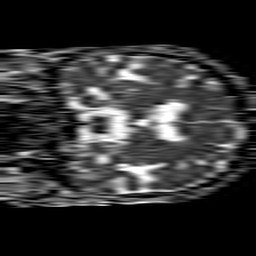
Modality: ADC
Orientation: coronal
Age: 76
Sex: male
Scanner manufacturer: philips
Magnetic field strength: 1.5 T
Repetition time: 4.6 s
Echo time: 0.08517 s